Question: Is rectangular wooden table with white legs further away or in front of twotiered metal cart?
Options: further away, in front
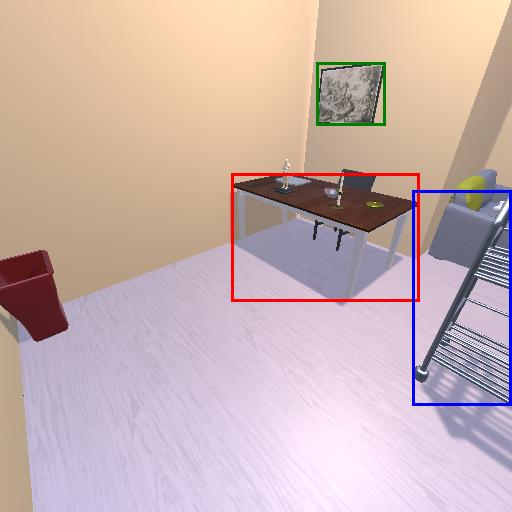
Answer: further away